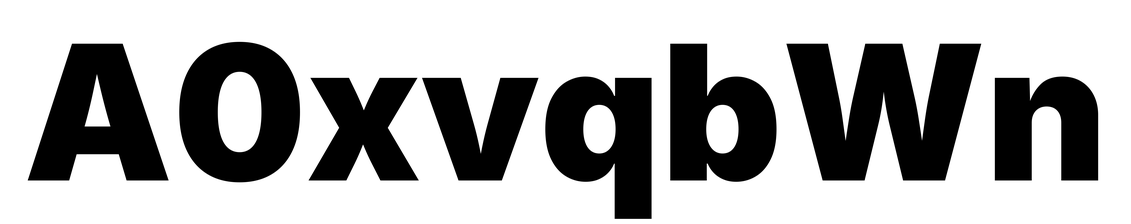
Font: Inter_Black